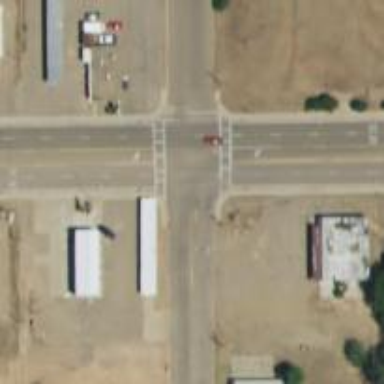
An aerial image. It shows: Uncontrolled crossing on the road.